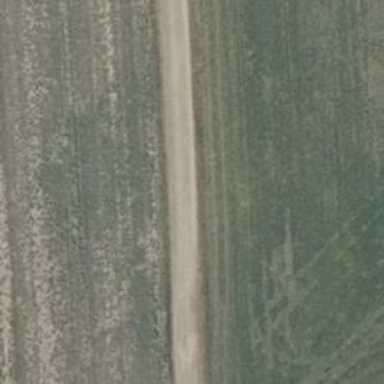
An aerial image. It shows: Dirt track road with grade 4 track type.